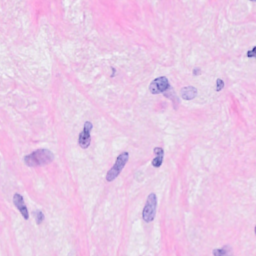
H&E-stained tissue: Breast